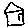
Label: house